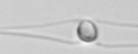
Label: Chaetoceros_similis